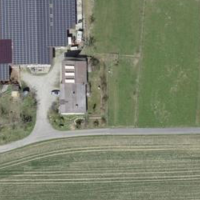
EUNIS habitat code: 52
Species observed at this site:
Humulus lupulus